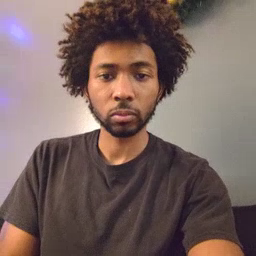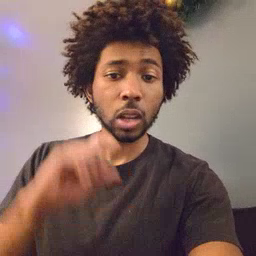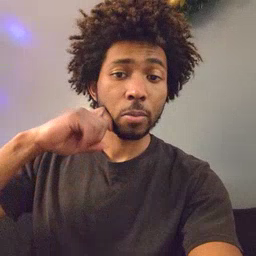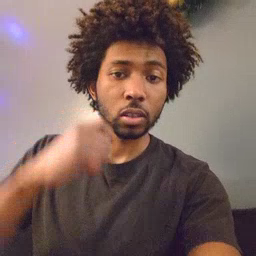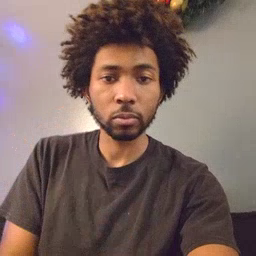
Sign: apple